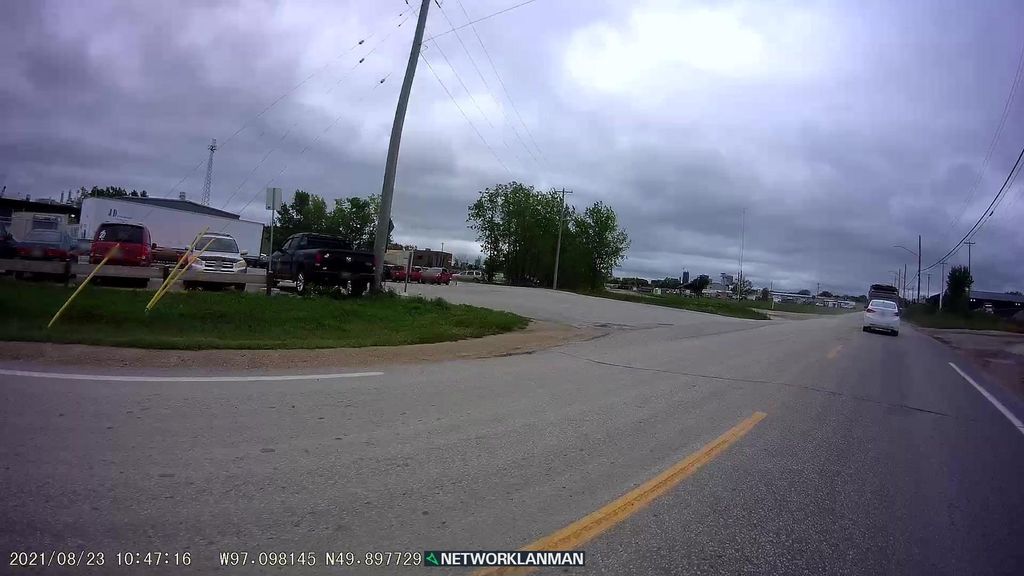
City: winnipeg